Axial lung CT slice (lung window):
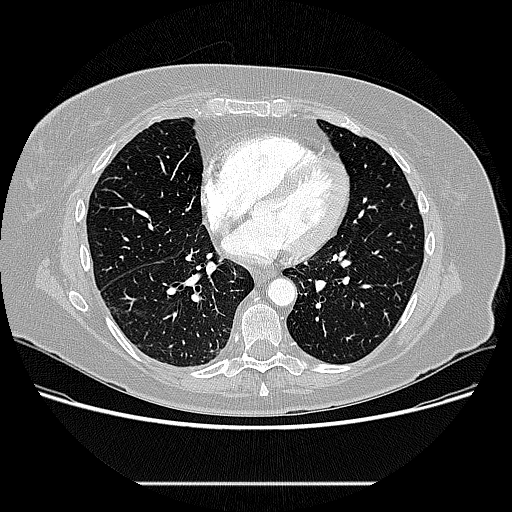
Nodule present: no